Question: I try to apply polyline in google maps in angular4 with AgmCoreModule. I successfully applied polyline, but how to add point at the start and the end of the polyline ?
code html:
'''
<div class="container">
<agm-map [latitude]="latitude" [longitude]="longitude" [scrollwheel]="false" [zoom]="zoom">
<ng-container>
<agm-polyline [strokeColor]="color" [strokeWeight]="weight">
<agm-polyline-point *ngFor="let test of lines" [latitude]="test.latitude"
[longitude]="test.longitude" >
</agm-polyline-point>
</agm-polyline>
</ng-container>
</agm-map>
</div>
'''
and typscript code is only array lines and color

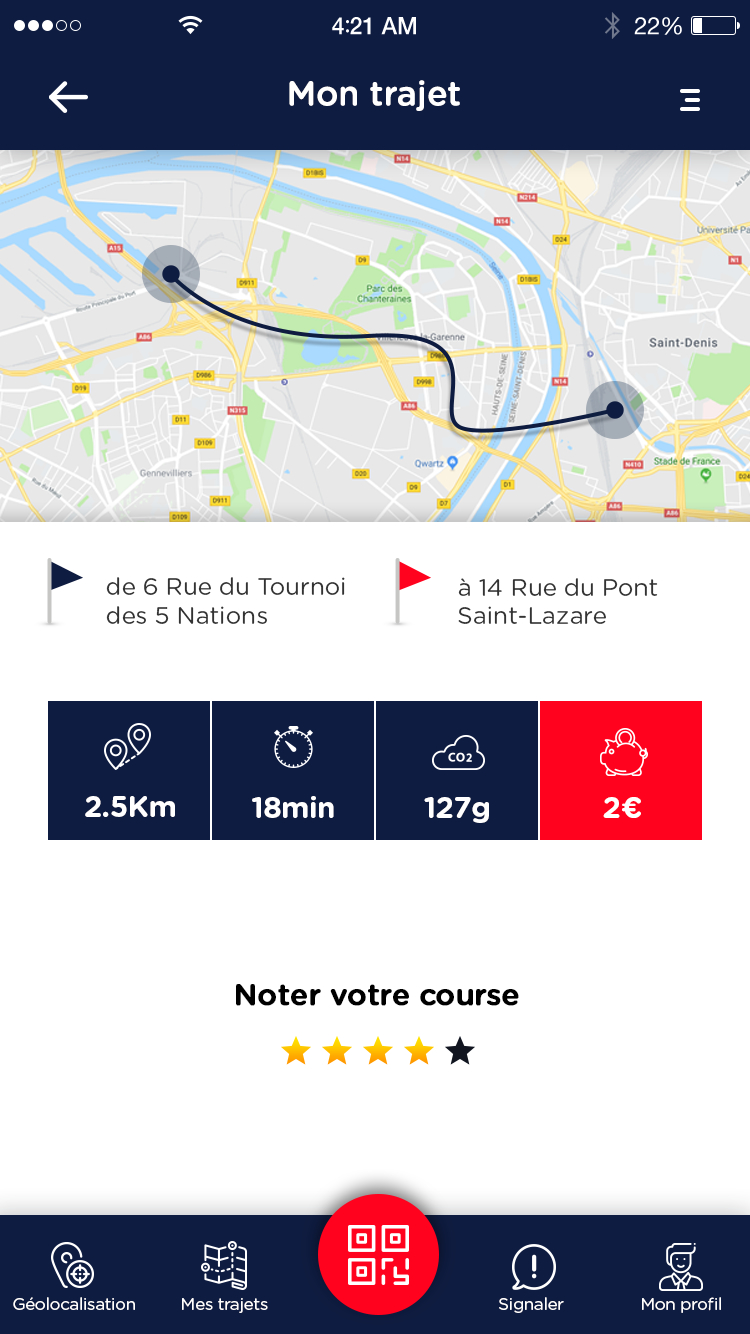
Answer: I don't know if there is a specific structure solving your problem but is <URL> a good solution for you ?
'''
<div class="container">
<agm-map [latitude]="latitude" [longitude]="longitude" [scrollwheel]="false" [zoom]="zoom">
<ng-container>
<agm-circle [latitude]="lines[0].latitude" [longitude]="lines[0].longitude"
[fillOpacity]="0.5" [radius]="1000" ></agm-circle>
<agm-circle [latitude]="lines[lines.length - 1].latitude" [longitude]="lines[lines.length - 1].longitude"
[fillOpacity]="0.5" [radius]="1000" ></agm-circle>
<agm-polyline [strokeColor]="color" [strokeWeight]="weight">
<agm-polyline-point *ngFor="let test of lines" [latitude]="test.latitude" [longitude]="test.longitude" ></agm-polyline-point>
</agm-polyline>
</ng-container>
</agm-map>
</div>
'''